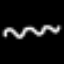
Label: squiggle